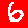
Digit: 6